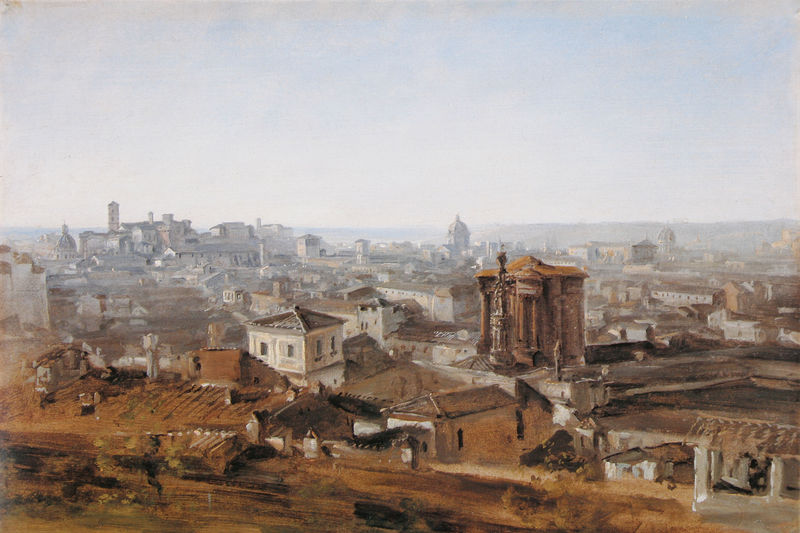
Titel: Blick auf das Capitol
Künstler: Johann Georg von Dillis
Standort: München
Institution: Bayerische Staatsgemäldesammlungen, Schack-Galerie
Schlagwörter: berg, blau, dunkel, gemälde, himmel, meer, wasser, weiß, wolken, aquarell, gelb, landschaft, ocker, stadt, braun, fenster, frankreich, grau, hell, hintergrund, licht, orange, schwarz, säule, ausblick, blick, dach, gebäude, haus, rot, wiese, beige, hochformat, architektur, blass, spitze, stein, öl, erde, ferne, horizont, häuser, hügel, kirche, sonne, spitzen, anhöhe, dachziegel, kamin, kamine, turm, garten, statue, sommer, ansicht, italien, ort, süden, vedute, warm, hang, dorf, dächer, giebel, mauer, ziegel, dunst, nebel, hof, wolkenlos, kuppel, impression, kirchen, oben, ortschaft, panorama, stadtansicht, orient, türme, palast, palazzi, dom, bedeckt, festung, trüb, kathedrale, rom, villa, florenz, kapelle, tempel, wien, forum romanum, flachdach, duomo, minarett, petersdom, sankt peter, stadtbild, dillis, st. peter, südeuropa, ausblik, dahl, krichen, satdt, sixtinische kapelle, stast, denster, signoria, domtuirm, corot?